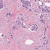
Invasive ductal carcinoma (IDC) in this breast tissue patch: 1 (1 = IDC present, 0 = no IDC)